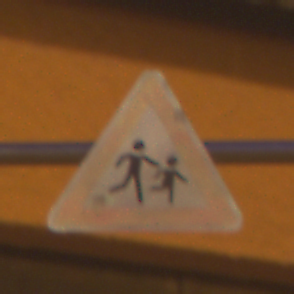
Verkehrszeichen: KinderLinks
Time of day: Night
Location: Outdoor (Urban)
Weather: Clear
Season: NotSpecified
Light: Artificial